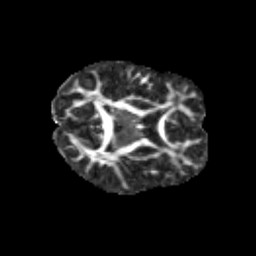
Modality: FA
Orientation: axial
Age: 12
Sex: male
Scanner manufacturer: siemens
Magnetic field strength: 3 T
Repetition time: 3.8 s
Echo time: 0.07 s